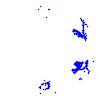
Particle: proton